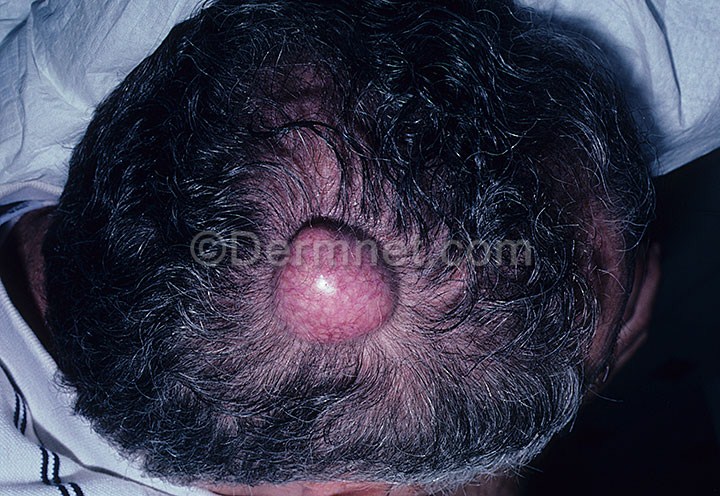
Disease: Seborrheic Keratoses and other Benign Tumors